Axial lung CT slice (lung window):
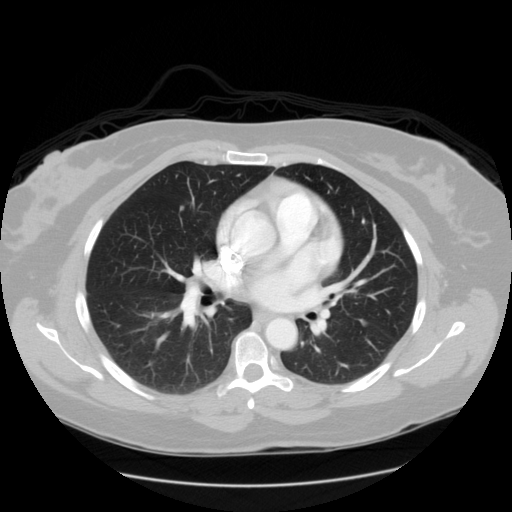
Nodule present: yes
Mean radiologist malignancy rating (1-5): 1.5